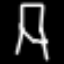
Label: chair